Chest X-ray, AP view. Patient: 42 years old, sex M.
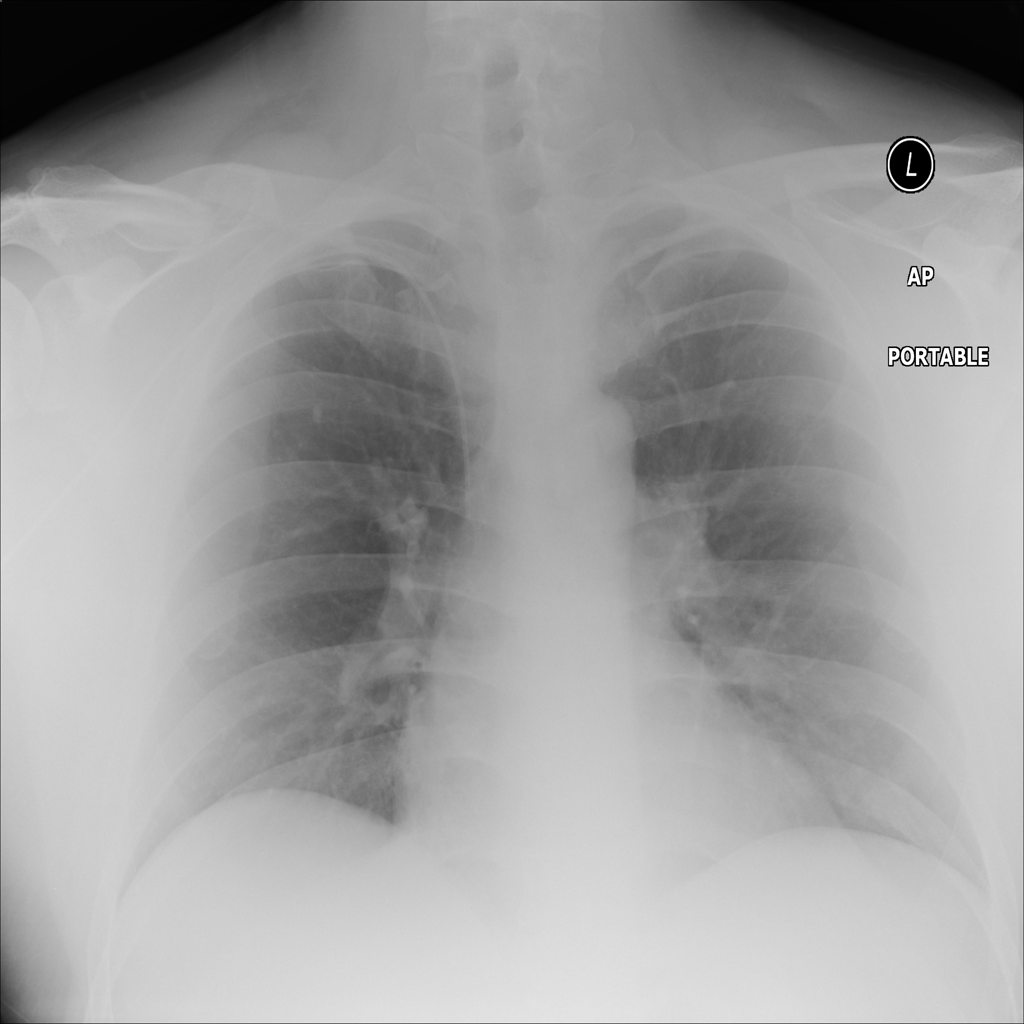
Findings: No Finding